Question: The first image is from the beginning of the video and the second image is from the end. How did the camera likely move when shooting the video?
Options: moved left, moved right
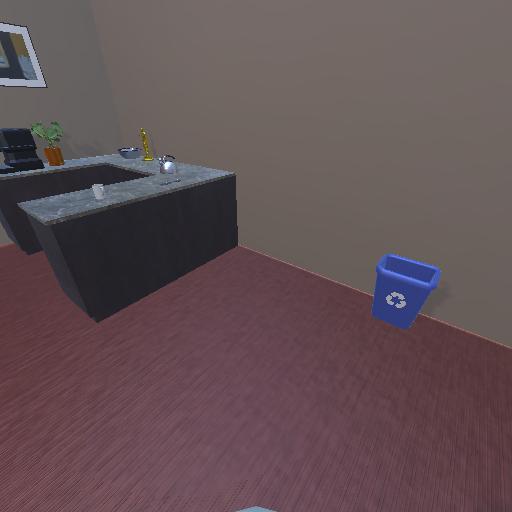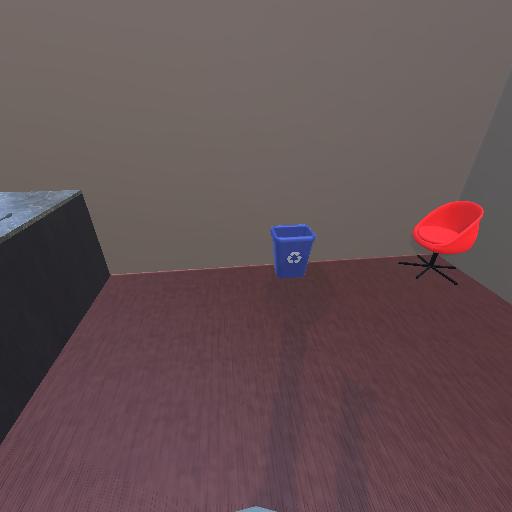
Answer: moved left